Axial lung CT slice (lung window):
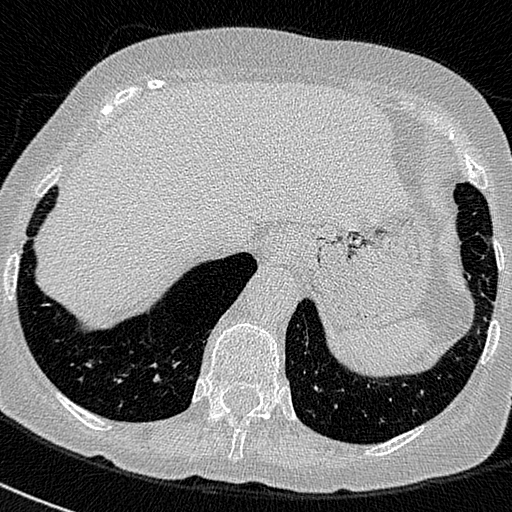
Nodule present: no